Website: ulta-beauty
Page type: customer-info-address
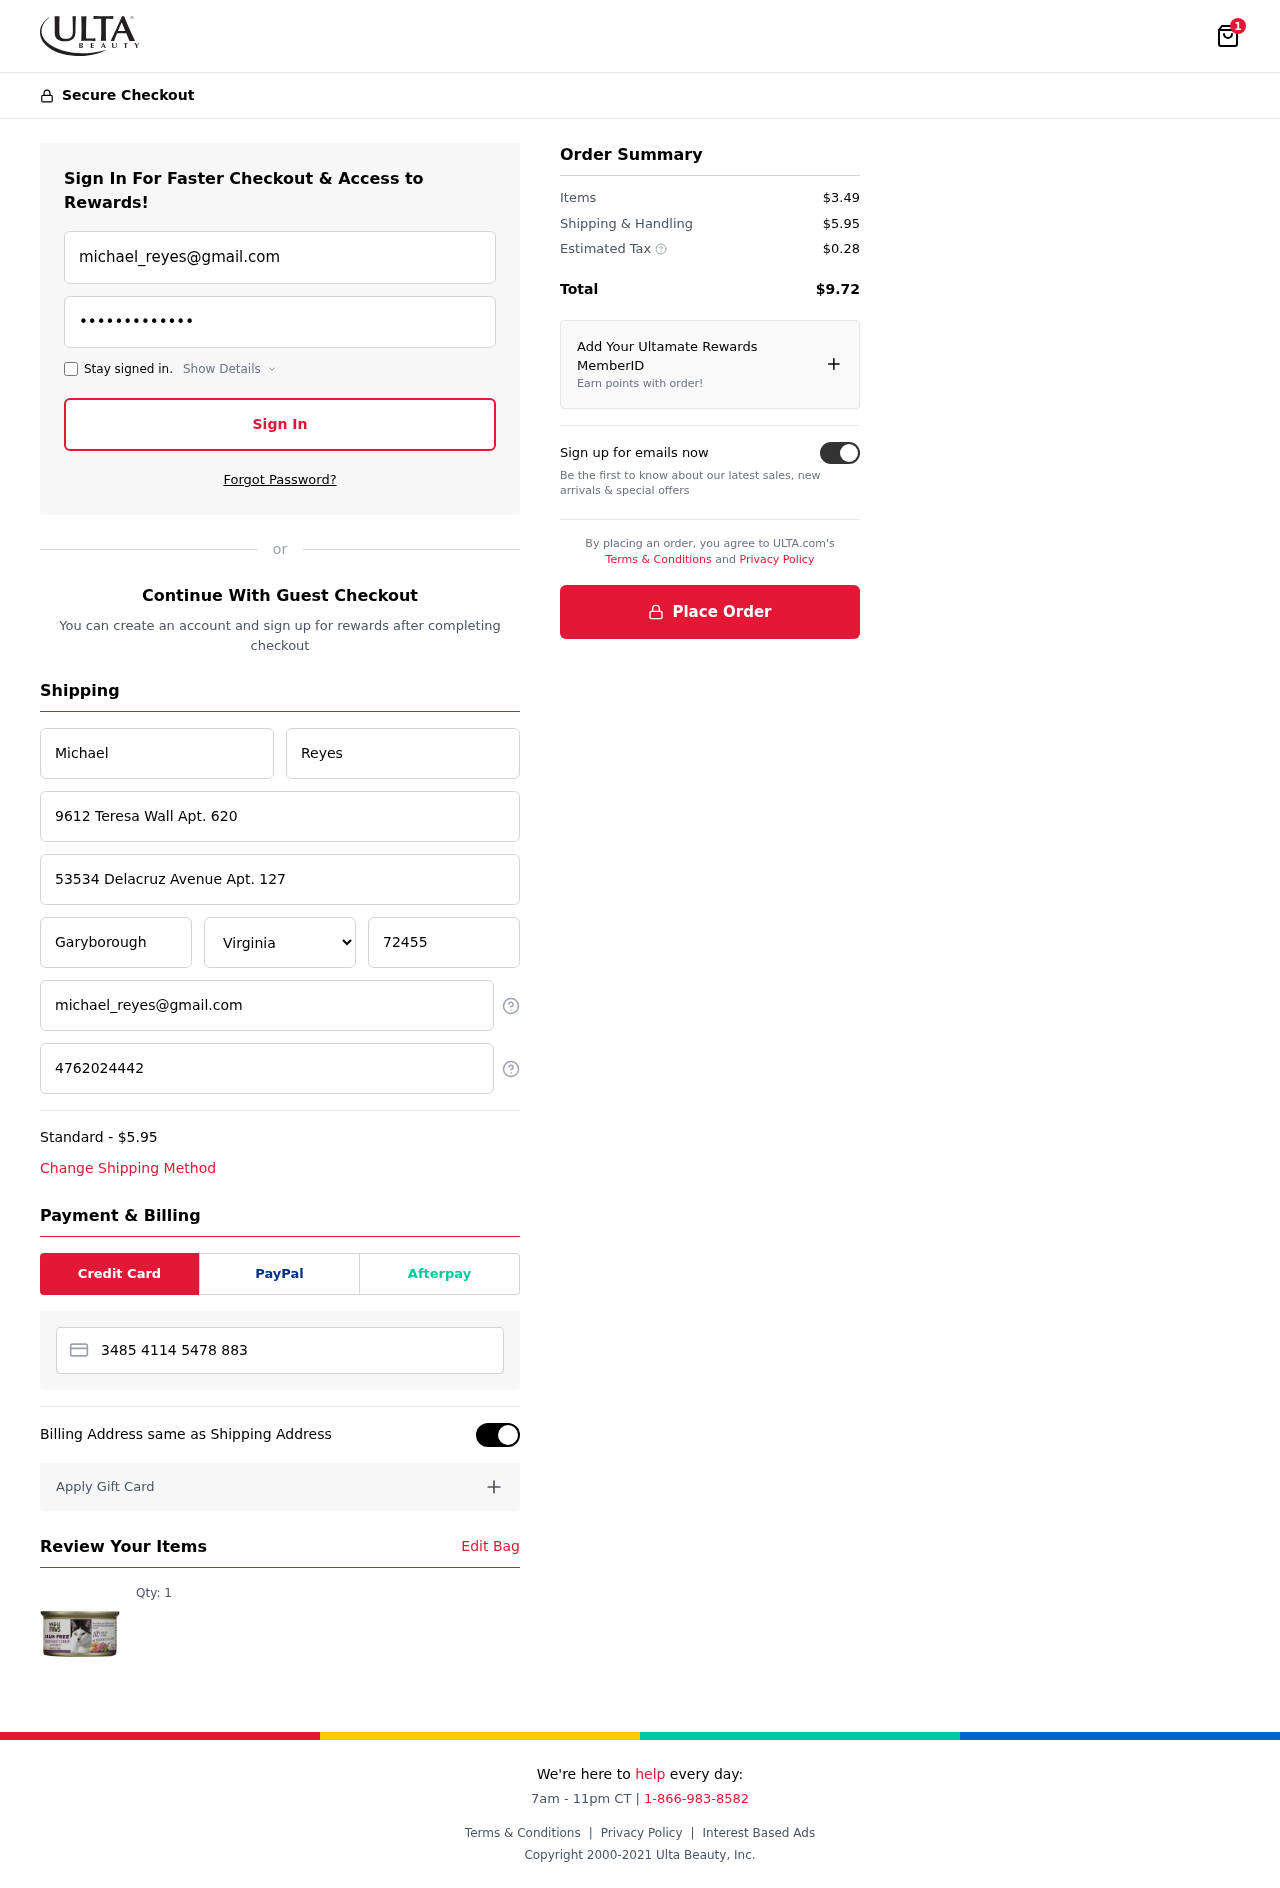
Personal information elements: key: PII_CARD_NUMBER
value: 3485 4114 5478 883
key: PII_CITY
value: Garyborough
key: PII_EMAIL
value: michael_reyes@gmail.com
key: PII_FIRSTNAME
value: Michael
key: PII_LASTNAME
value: Reyes
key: PII_PHONE
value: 4762024442
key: PII_POSTCODE
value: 72455
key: PII_STATE
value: Virginia
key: PII_STREET
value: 9612 Teresa Wall Apt. 620
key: PII_STREET2
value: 53534 Delacruz Avenue Apt. 127
Product elements: key: PRODUCT1_QUANTITY
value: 1
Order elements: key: ORDER_NUM_ITEMS
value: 1
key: ORDER_SHIPPING_COST
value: $5.95
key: ORDER_ITEMS_TOTAL
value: $3.49
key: ORDER_SHIPPING_COST2
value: $5.95
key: ORDER_TAX
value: $0.28
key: ORDER_TOTAL
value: $9.72